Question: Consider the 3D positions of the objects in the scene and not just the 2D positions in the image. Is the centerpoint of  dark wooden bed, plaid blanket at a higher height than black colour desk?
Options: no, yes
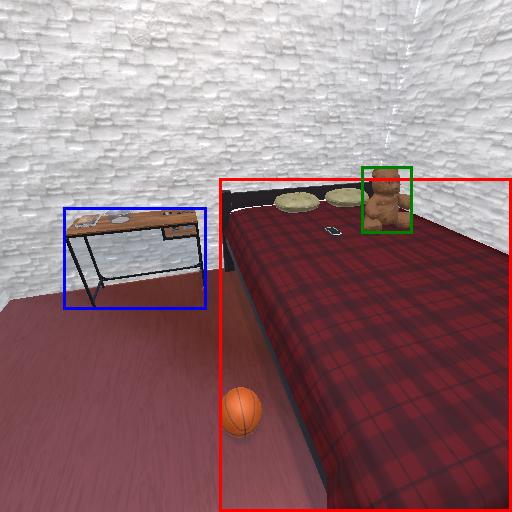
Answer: no